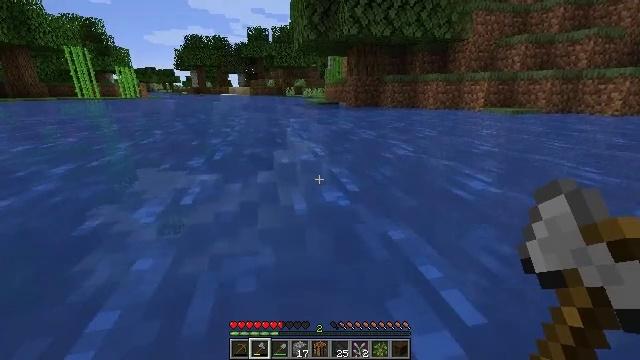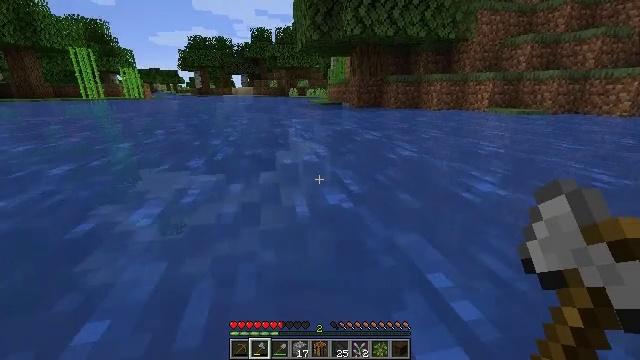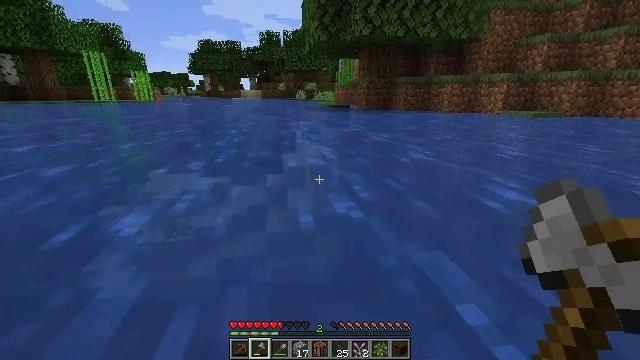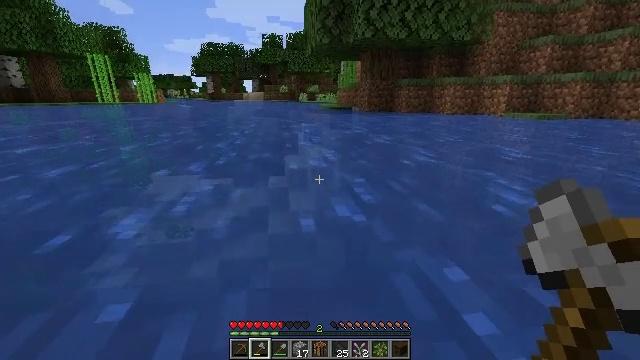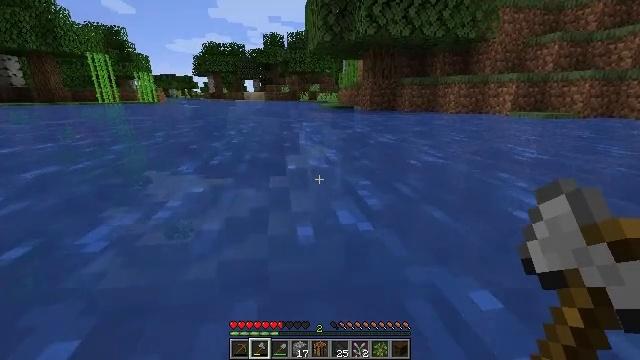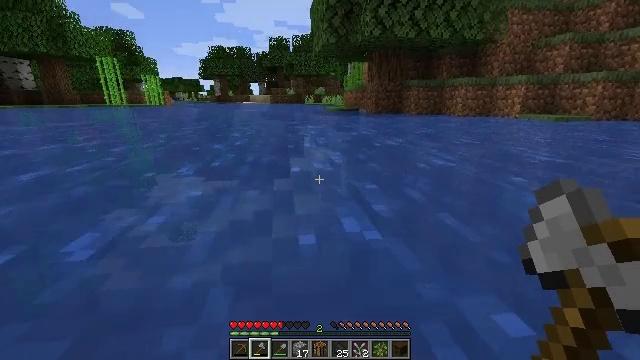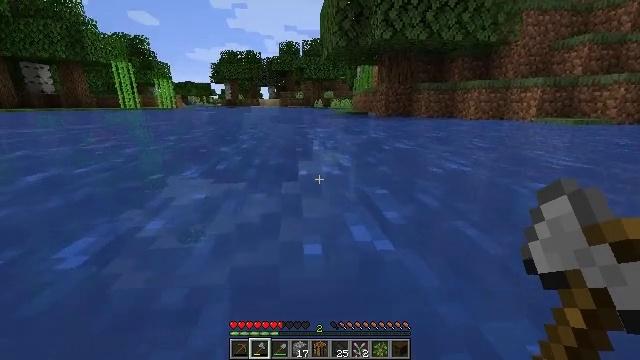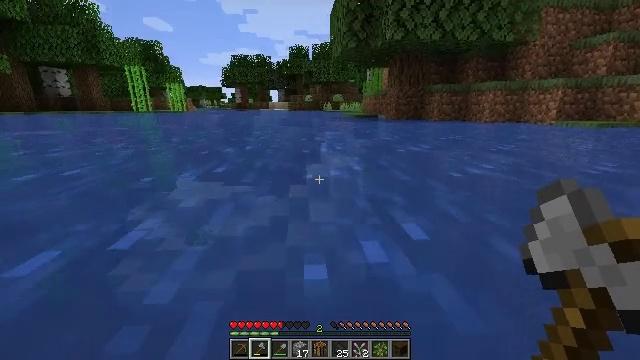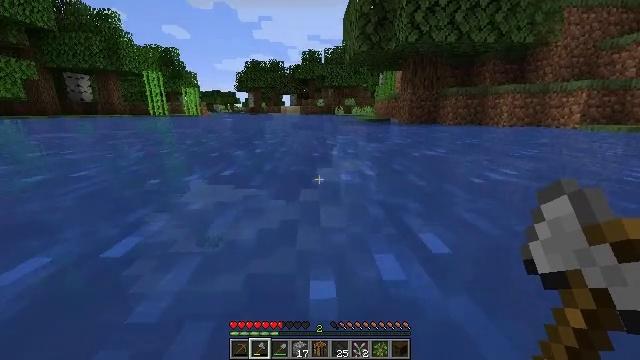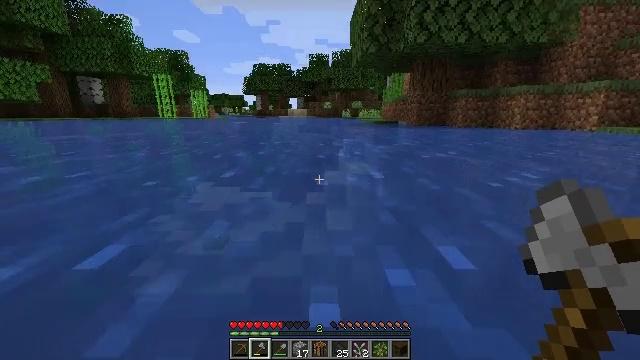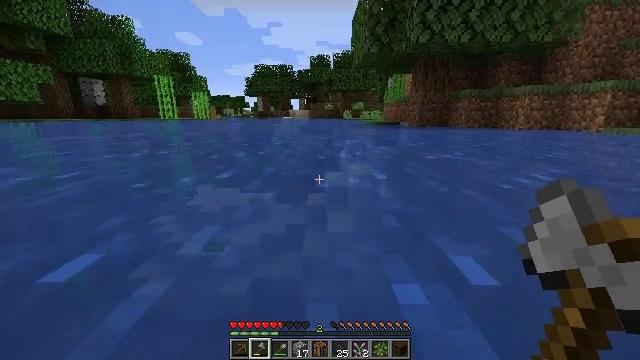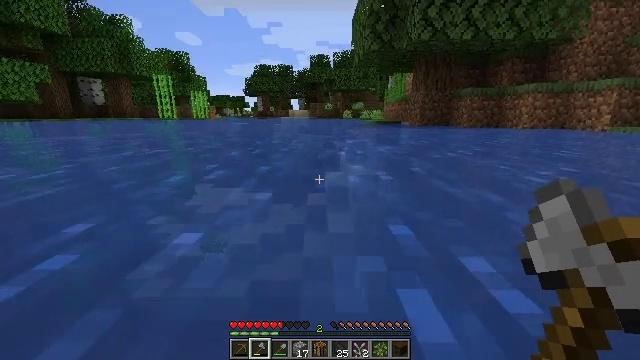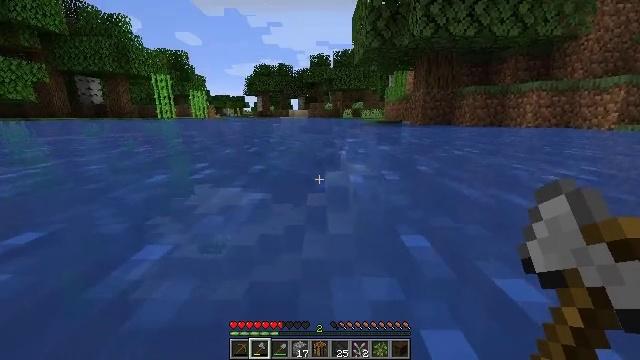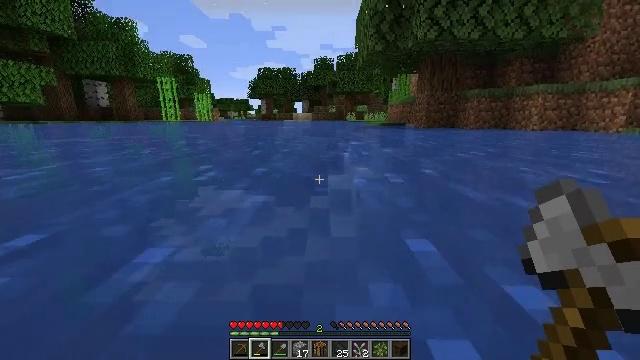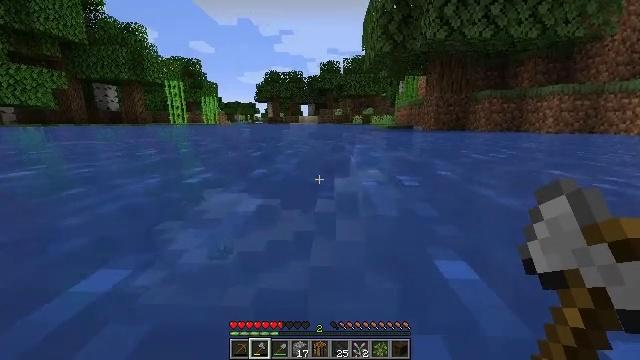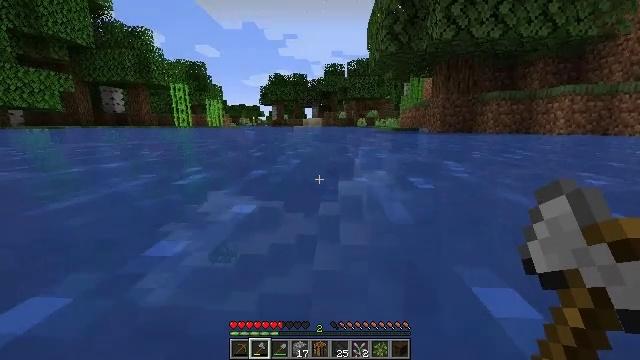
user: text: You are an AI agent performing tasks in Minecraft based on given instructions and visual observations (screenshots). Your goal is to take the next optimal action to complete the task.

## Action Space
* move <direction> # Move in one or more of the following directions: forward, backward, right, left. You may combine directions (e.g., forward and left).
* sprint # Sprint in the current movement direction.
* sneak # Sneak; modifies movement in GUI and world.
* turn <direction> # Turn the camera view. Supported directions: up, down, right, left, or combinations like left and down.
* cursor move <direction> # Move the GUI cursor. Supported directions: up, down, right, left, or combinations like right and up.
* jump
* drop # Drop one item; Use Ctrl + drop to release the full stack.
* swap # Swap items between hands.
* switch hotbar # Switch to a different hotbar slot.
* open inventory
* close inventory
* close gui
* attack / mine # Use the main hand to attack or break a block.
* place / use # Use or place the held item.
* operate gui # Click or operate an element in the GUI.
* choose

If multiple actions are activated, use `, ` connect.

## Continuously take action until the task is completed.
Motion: motion action
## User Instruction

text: Collect seagrass by hand or tool.
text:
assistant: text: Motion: move forward
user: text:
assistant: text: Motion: move forward, turn left
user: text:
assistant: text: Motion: move forward
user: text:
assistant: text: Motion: move forward
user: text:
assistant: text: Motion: move forward, turn left
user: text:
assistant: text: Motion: move forward, turn left
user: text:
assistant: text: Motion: move forward, turn left
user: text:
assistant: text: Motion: move forward, turn left
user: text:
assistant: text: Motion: move forward, turn left
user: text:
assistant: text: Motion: move forward
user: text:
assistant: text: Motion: move forward
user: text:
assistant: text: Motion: move forward
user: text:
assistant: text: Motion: move forward
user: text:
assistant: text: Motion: move forward, turn left
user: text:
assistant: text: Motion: move forward
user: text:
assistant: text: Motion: move forward
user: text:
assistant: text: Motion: move forward
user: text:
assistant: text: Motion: move forward
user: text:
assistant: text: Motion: move forward
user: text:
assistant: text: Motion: move forward
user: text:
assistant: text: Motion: move forward
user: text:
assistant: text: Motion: move forward
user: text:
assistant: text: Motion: move forward
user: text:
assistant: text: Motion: move forward, turn left
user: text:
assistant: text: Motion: move forward, turn left and up
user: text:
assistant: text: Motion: move forward, turn left and up
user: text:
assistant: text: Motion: move forward, turn left and up
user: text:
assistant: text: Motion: move forward, turn left and up
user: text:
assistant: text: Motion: move forward, turn up
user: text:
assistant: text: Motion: move forward